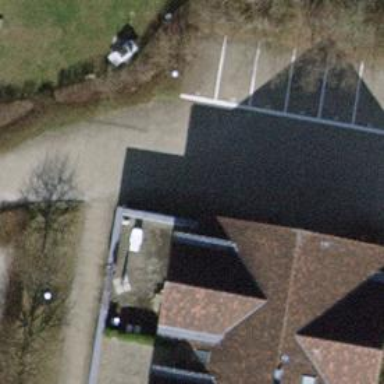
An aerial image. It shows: Driveway made of paving stones.